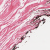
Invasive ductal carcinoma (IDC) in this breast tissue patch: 0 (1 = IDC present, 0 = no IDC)